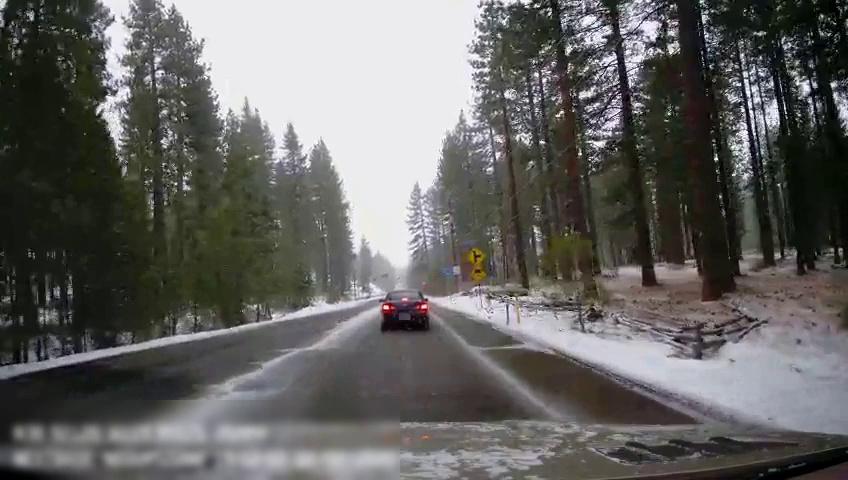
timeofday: Day
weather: Snowy
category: Drivable Space
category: Vehicles | Car
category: Lanes | Current Lane
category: Traffic | Signs
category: Traffic | Signs